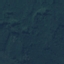
Land use / land cover: Forest